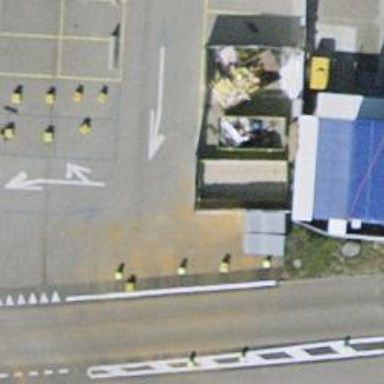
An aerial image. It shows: Recycling container in the area designated for recycling.